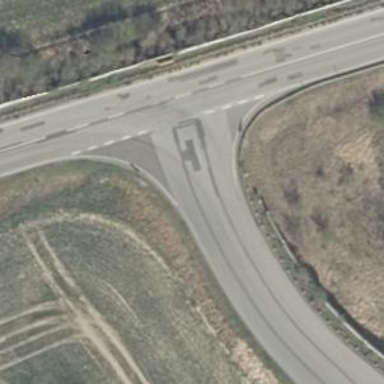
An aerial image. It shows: Road with "give way" sign.